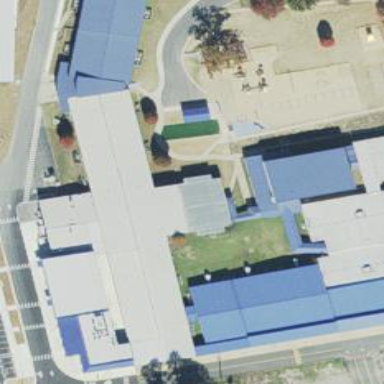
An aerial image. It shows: School.